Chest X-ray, PA view. Patient: 25 years old, sex F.
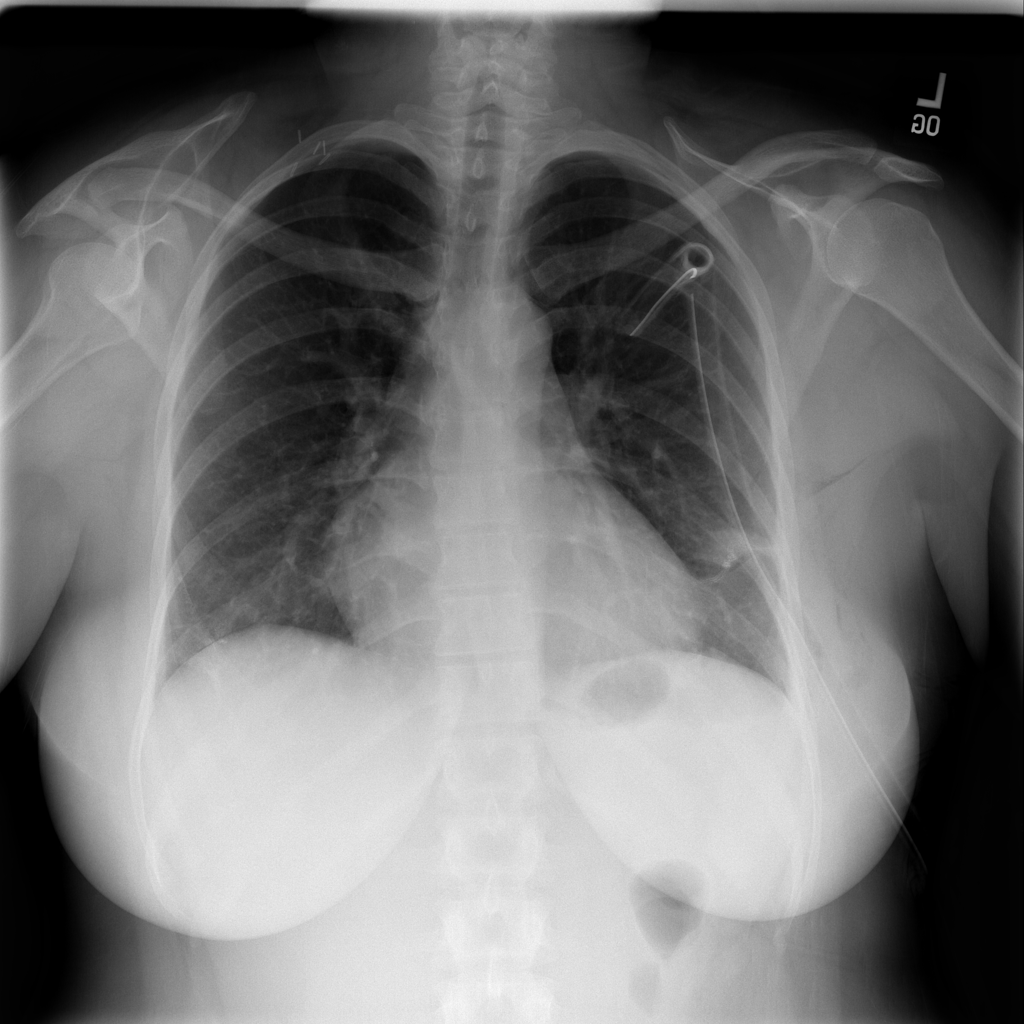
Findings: Emphysema